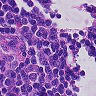
Metastatic tissue present: no